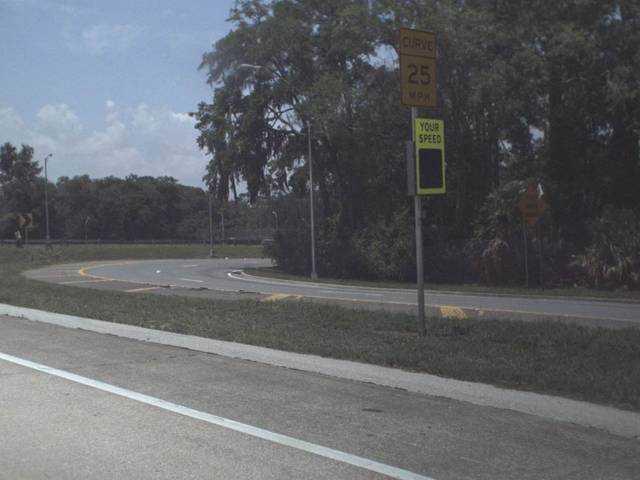
Region: United States
Coordinates: 30.307, -81.617